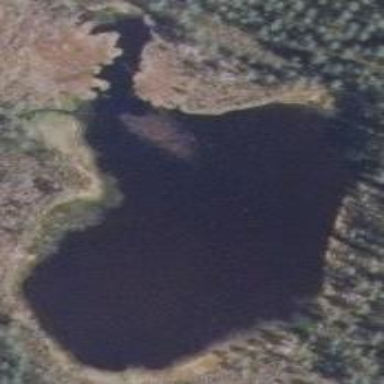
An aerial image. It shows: Serene lake surrounded by nature.